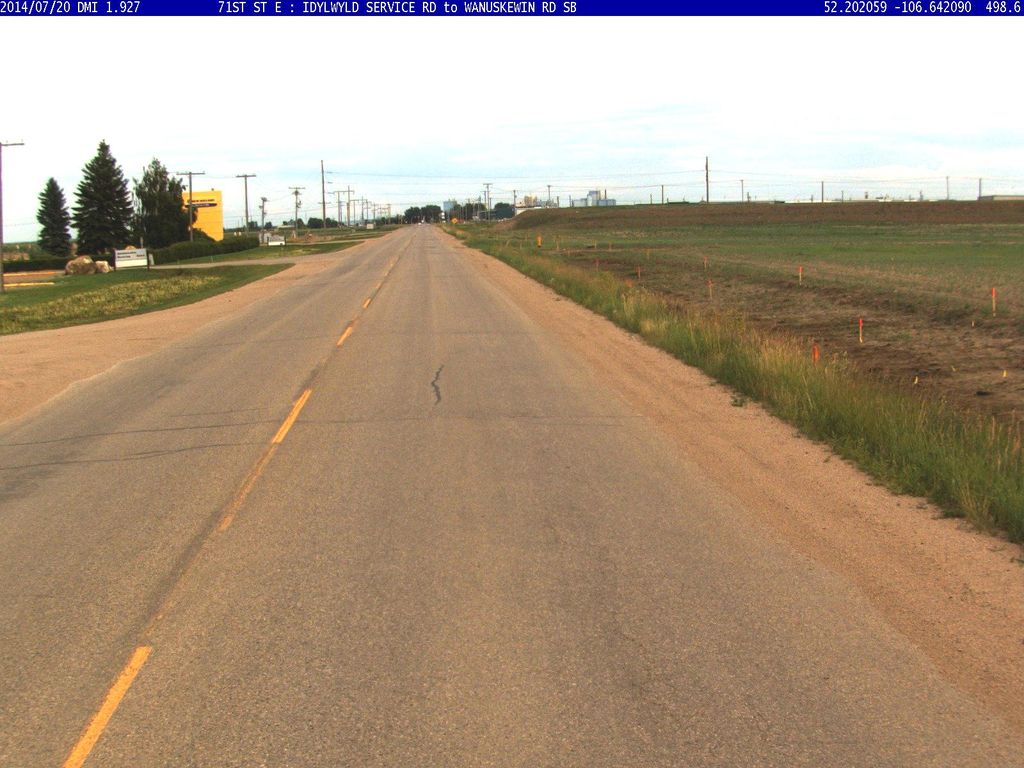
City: saskatoon